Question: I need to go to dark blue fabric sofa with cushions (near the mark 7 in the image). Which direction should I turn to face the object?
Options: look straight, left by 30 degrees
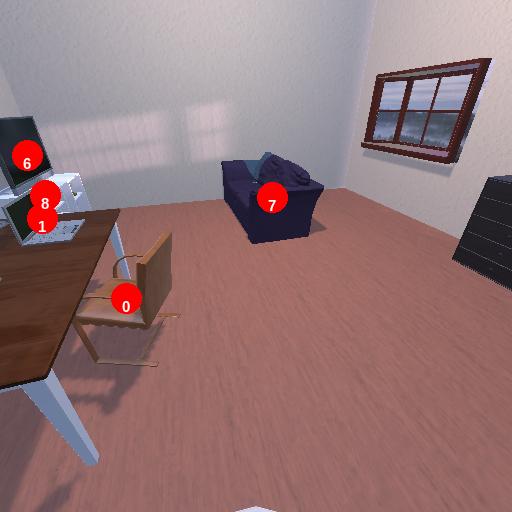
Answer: look straight